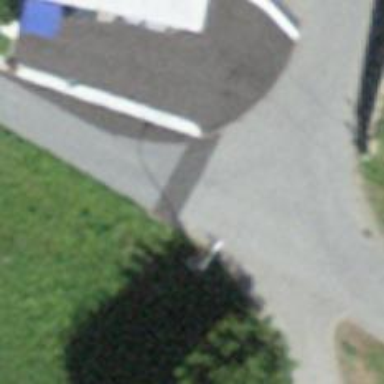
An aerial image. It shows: Residential road with cobblestone surface.